Field crop: tomato
Growth stage: 1
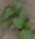
Species: solanum